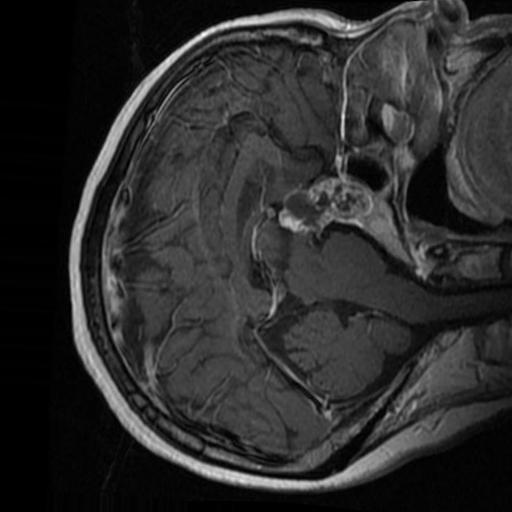
Label: brain_tumor